Question: I am trying to build a MVC app with Objective-C. It is supposed to be a questionnaire app. I have all the questions and multiple choice answers stored into a property list, because I have different of questionnaires that I want to be able to load with this app. The idea is that the main model will keep track which item it should read of the property list, and select the corresponding view and viewController.
So schematically I have the following problem.

shows the start menu, that selects which questionnaire you will be able to take.
is the first controller called by the app delegate. It is supposed to instantiate the model and show the RootView. It furthermore controls the buttons of the RootView.
is supposed to wrap the items of the property list into a fitting datastructure, and supply it to the view controllers that need it.
is a controller that is a template specifically made for a type of question. The question could be a multiple choice, an open question, a 3, 5 or 7 choice likert scale kind of question, anything really. The template name that these view controllers will really get is ViewController.
is a tailor made view to the question type and will get the same name format as all the selected view controllers.
Here are my ideas.
- - -
Apparently there is also something like Key-Value Observing, according <URL>. So that's also something I could use.
I think there is a definite way to deal with this, because the design patterns in iOS are pretty wel described, so there should be a few options for this really (or only just one). At the moment I am leaning towards setting the RootViewController as a delegate to the SelectedViewController and let the RootViewController handle the model. In this way I am extending the RootViewController to also hold all common functionality that every SelectedViewController should have.
But I am really not sure if this is the way to go, because my knowledge on design patterns is limited. My question is: what is the right option to choice in this specific situation (e.g. views and view controllers selected via a .plist file)?
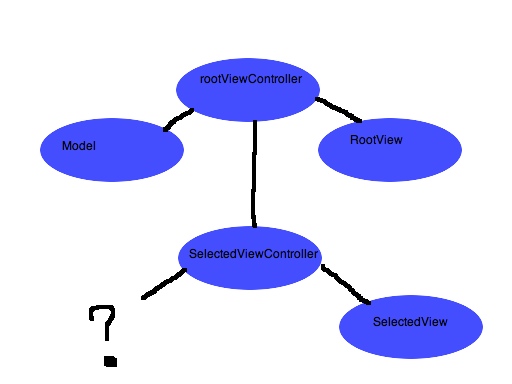
Answer: There is no need for a specific pattern - you can deal with accessing an instance of a model object by name, i.e. in the same exact way that you deal with making a specific view and the view controller.
Let's say you are looking to connect the 'QuizQuestionViewController4MC' and its 'QuizQuestionView4MC' to their model. Let's assume that the model class is called 'QuizQuestionModel4MC', and that it needs to be configured with an object that you get from a key '@"4MC"' in the plist. Since your code learns the name of the model class only at runtime, you can create an instance using reflection:
'''
NSDictionary *dataFromPlist = ... // Someone passes this to you
NSString *identifier = dataFromPlist[@"identifier"]; // Returns @"4MC"
NSString *ctrlName = [NSString stringWithFormat:@"QuestionViewController%@", identifier];
NSString *modelClassName = [NSString stringWithFormat:@"QuizQuestionModel%@", identifier];
id model = [[NSClassFromString(modelClassName) alloc] init];
// Configure the model with the data from plist
[model setPlistData:dataFromPlist];
// The model is ready to be used - give it to the view controller
MyBaseViewController *ctrl = [storyboard - instantiateViewControllerWithIdentifier:ctrlName];
// Give the view controller its model - now it is ready to be used
[ctrl setModel:model];
'''
Note the class of the view controller - 'MyBaseViewController'. This is not your root view controller, it's a base class for all your specific view controllers. It is this view controller that knows about a model, but it does not know the specific subclass in the model hierarchy. Each subclass of the view controller knows about its specific model subclass, so it can access the information from the model class directly, without going through selectors or KVP.
Of course it is up to the designer of the app to "wire up" correct view controllers to the correct models. In terms of the above example, 'QuizQuestionViewController4MC' needs to know the structure of the 'QuizQuestionModel4MC' in order to avoid sending unrecognized selectors to an incorrect class.